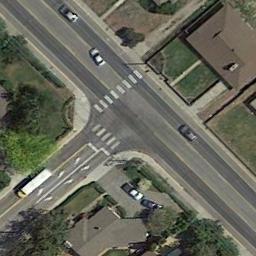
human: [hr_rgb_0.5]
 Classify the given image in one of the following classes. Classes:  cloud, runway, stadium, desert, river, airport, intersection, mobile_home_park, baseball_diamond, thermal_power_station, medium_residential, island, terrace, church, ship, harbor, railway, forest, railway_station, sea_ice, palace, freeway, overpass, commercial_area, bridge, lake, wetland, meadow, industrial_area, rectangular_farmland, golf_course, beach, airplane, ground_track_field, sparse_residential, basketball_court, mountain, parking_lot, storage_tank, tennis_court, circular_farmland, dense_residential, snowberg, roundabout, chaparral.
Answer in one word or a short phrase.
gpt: intersection